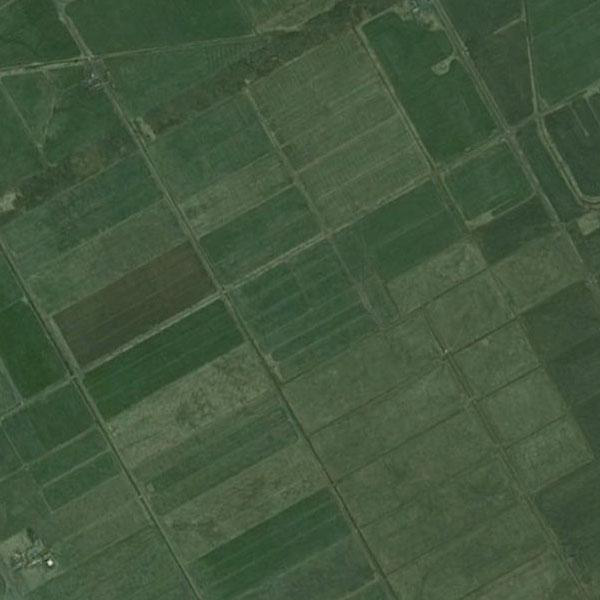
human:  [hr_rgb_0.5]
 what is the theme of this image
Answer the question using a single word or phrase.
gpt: farmland